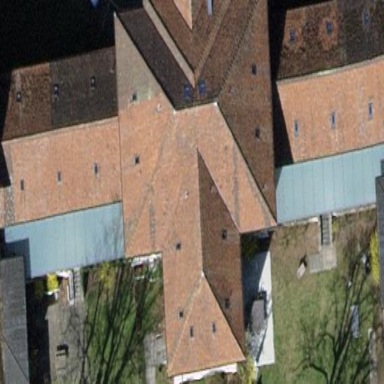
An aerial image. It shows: Hospital building with gabled roof.